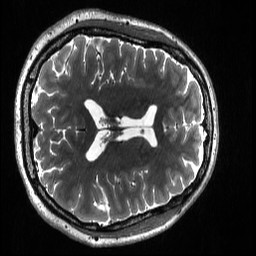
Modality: T2w
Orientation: axial
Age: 31
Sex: female